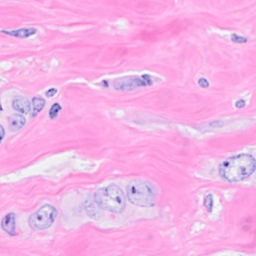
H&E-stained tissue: Breast